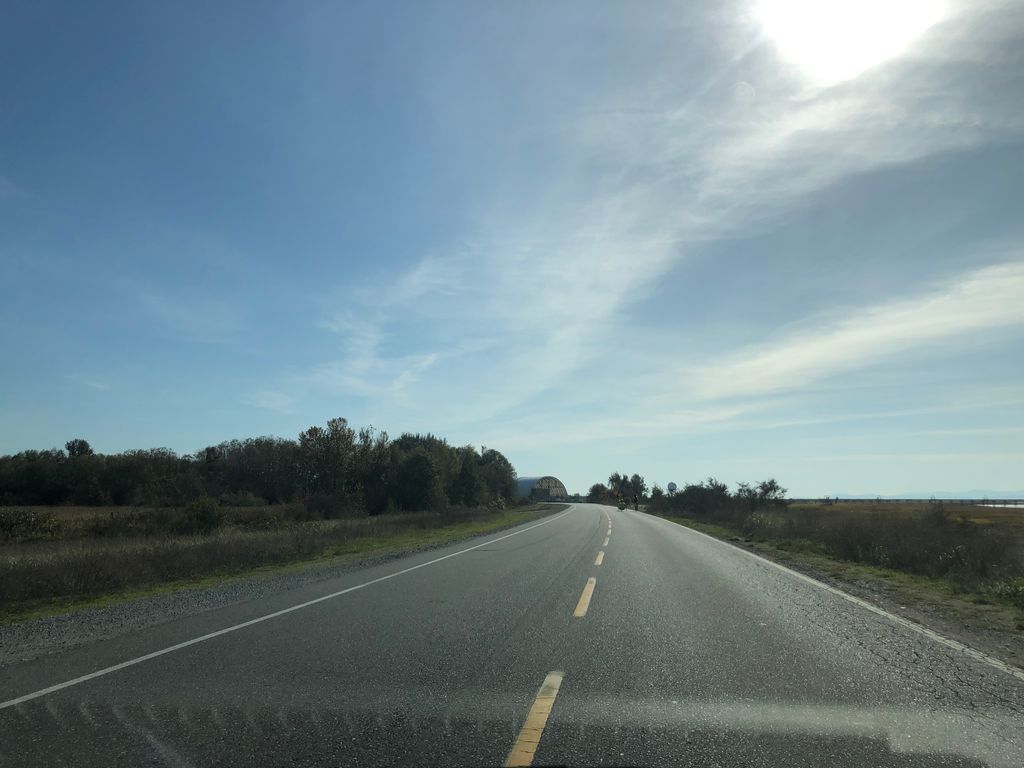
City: vancouver